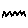
Label: zigzag